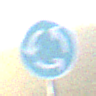
Verkehrszeichen: Kreisverkehr
Umgebung: Outdoor, Nature
Tageszeit: SunriseSunset
Wetter: Clear
Licht: Natural
Jahreszeit: NotSpecified
Kontrast: HighContrast